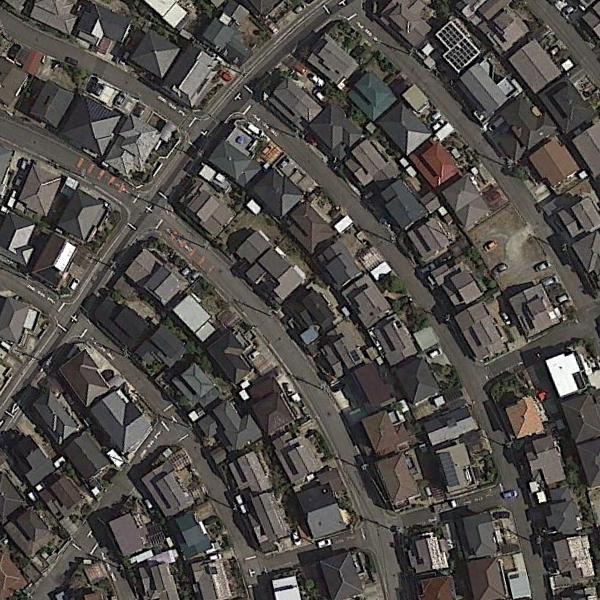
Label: DenseResidential